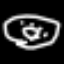
Label: donut